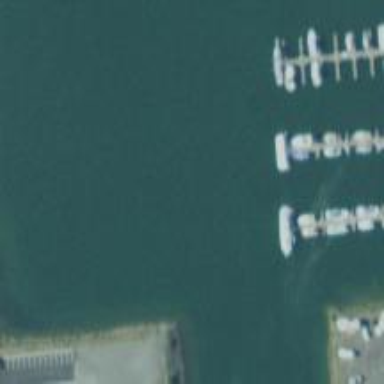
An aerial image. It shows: Dock located along the waterway.